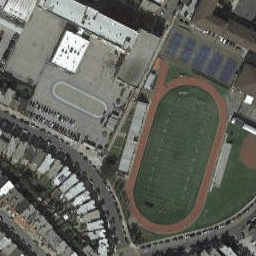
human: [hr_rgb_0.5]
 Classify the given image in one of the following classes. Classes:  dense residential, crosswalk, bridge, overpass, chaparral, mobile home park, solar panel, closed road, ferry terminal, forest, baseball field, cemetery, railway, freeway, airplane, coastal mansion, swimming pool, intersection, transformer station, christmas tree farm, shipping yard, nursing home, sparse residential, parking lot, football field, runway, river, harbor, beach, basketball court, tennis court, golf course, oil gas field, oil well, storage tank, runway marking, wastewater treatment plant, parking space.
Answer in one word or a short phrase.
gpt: football field